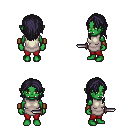
a pixel art fantasy rpg character, female body template, orc, green skin, white tunic, red pants, raven long hairstyle, leather bracers, dagger, four views (front, back, left, right), 2x2 character sprite sheet, small pixel art, hard edges, no anti-aliasing